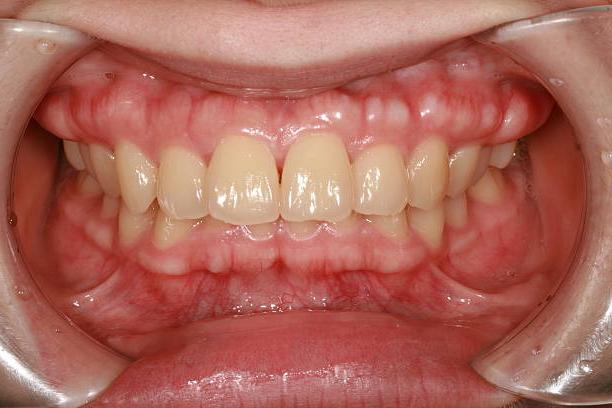
Condition: Gingivitis